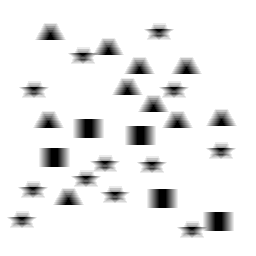
Squares: 5
Triangles: 10
Stars: 12
Total shapes: 27